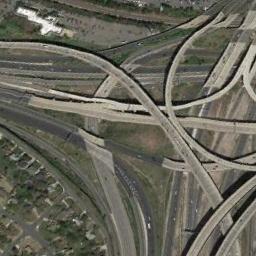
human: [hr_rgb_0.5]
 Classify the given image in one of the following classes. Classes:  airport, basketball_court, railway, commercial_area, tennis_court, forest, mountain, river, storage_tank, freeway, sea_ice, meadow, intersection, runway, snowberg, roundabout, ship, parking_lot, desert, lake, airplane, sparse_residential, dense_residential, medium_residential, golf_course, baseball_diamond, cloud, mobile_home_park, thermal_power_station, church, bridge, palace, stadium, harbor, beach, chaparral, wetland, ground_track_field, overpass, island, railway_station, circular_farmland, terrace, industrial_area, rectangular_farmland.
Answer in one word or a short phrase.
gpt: overpass